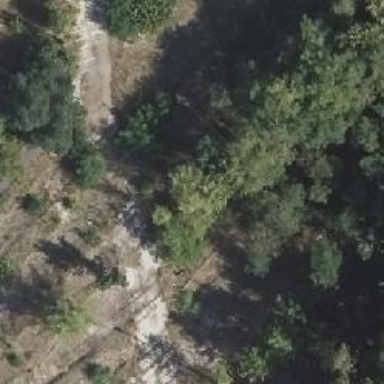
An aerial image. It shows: Abandoned historic railway siding with one track.